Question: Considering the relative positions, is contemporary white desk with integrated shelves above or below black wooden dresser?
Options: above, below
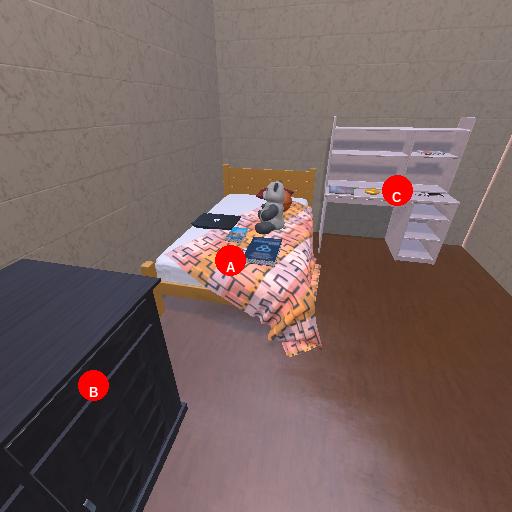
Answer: above